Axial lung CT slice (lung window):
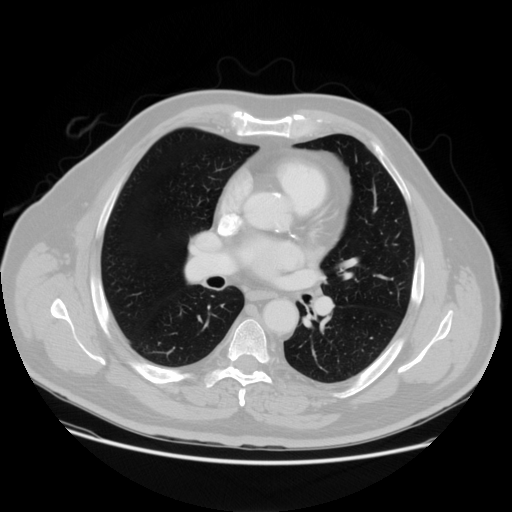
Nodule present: no